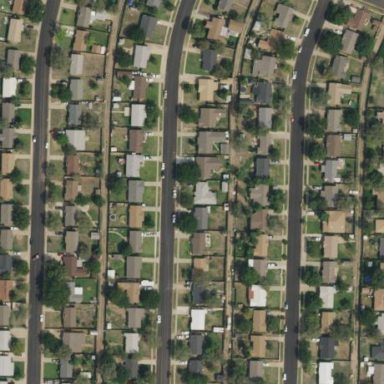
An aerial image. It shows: Sidewalk.